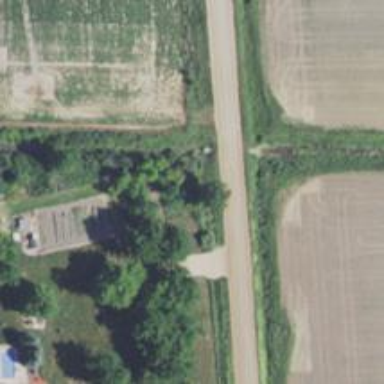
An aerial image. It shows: Unclassified road.